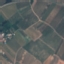
Land use / land cover: PermanentCrop